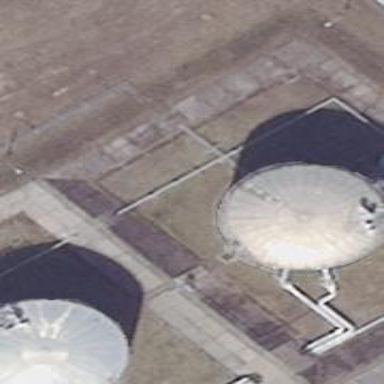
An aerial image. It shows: Storage tank which is man-made.